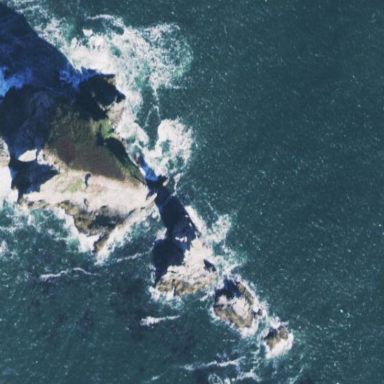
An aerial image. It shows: Islet along the coastline.